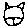
Label: cat